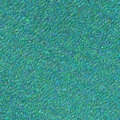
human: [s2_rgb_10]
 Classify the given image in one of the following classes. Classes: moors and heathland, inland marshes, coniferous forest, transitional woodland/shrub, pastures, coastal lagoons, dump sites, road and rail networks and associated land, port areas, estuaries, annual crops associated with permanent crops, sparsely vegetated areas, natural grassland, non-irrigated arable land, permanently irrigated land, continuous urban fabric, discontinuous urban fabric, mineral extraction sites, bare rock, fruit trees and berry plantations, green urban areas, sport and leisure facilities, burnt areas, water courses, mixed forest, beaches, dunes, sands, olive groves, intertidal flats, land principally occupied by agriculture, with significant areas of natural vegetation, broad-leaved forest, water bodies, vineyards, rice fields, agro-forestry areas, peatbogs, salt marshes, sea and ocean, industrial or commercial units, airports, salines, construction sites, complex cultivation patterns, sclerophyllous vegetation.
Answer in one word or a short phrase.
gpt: sea and ocean